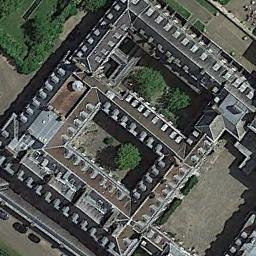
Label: palace